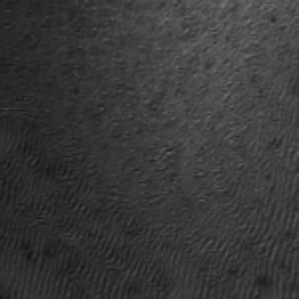
Label: frost